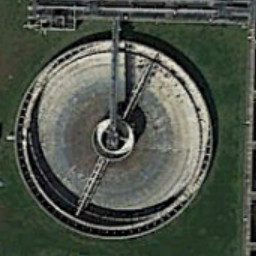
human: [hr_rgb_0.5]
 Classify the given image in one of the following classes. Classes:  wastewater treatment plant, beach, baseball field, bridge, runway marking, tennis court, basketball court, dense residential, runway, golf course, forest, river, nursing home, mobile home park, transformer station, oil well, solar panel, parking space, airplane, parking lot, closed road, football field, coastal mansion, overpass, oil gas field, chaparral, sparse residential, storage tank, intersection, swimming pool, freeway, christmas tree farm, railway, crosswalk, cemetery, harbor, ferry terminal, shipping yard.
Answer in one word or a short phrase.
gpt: wastewater treatment plant